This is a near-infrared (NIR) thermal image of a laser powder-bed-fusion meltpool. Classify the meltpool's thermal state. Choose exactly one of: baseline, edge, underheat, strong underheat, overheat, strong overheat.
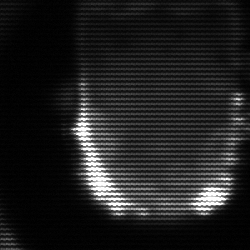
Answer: baseline